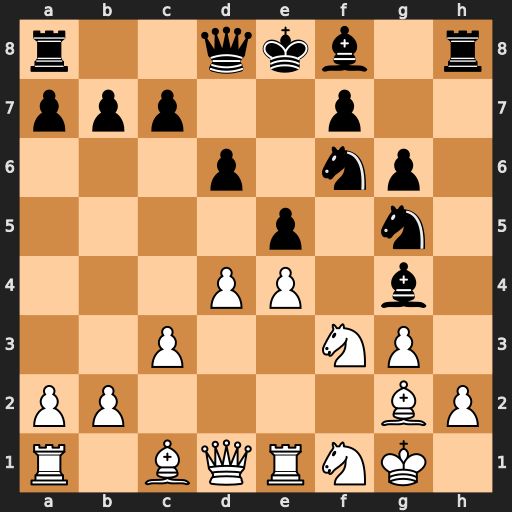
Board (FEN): r2qkb1r/ppp2p2/3p1np1/4p1n1/3PP1b1/2P2NP1/PP4BP/R1BQRNK1
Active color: w
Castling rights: kq
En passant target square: -
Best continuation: Bxg5